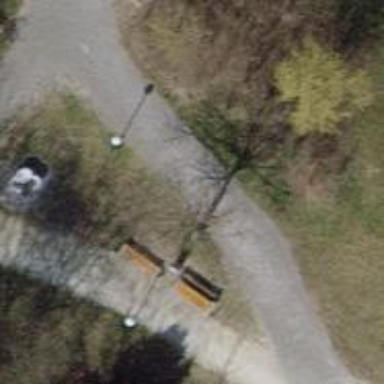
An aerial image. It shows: Brown bench.